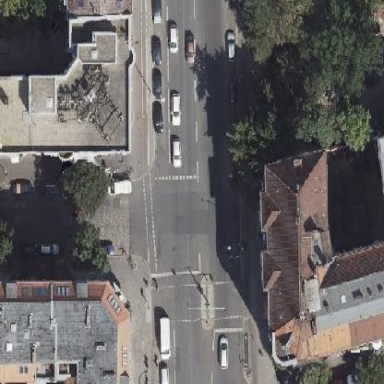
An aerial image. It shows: Junction.